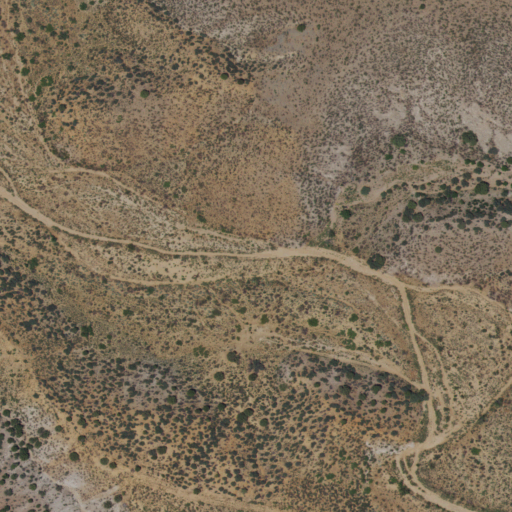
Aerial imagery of valley in New Mexico named Eldeberry Canyon containing shrub and grassland